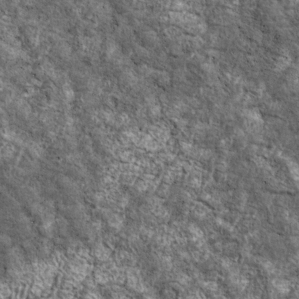
Label: non_frost